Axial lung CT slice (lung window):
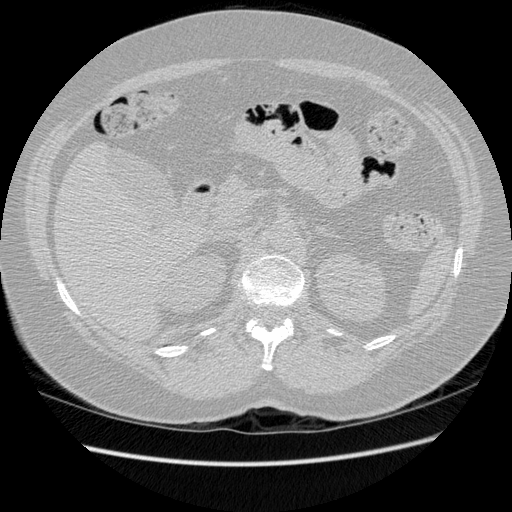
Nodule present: no